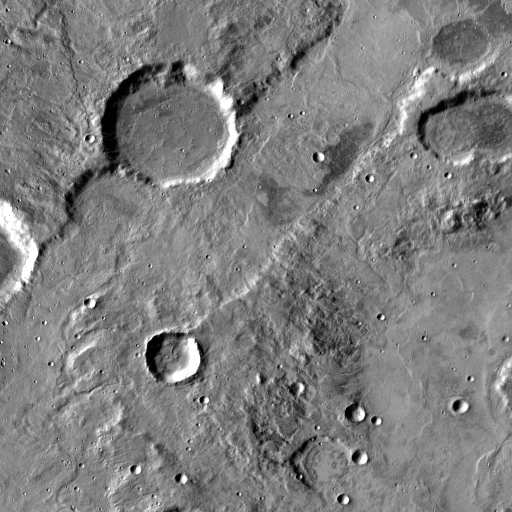
Crater classes present: Background, Other, Buried, Secondary